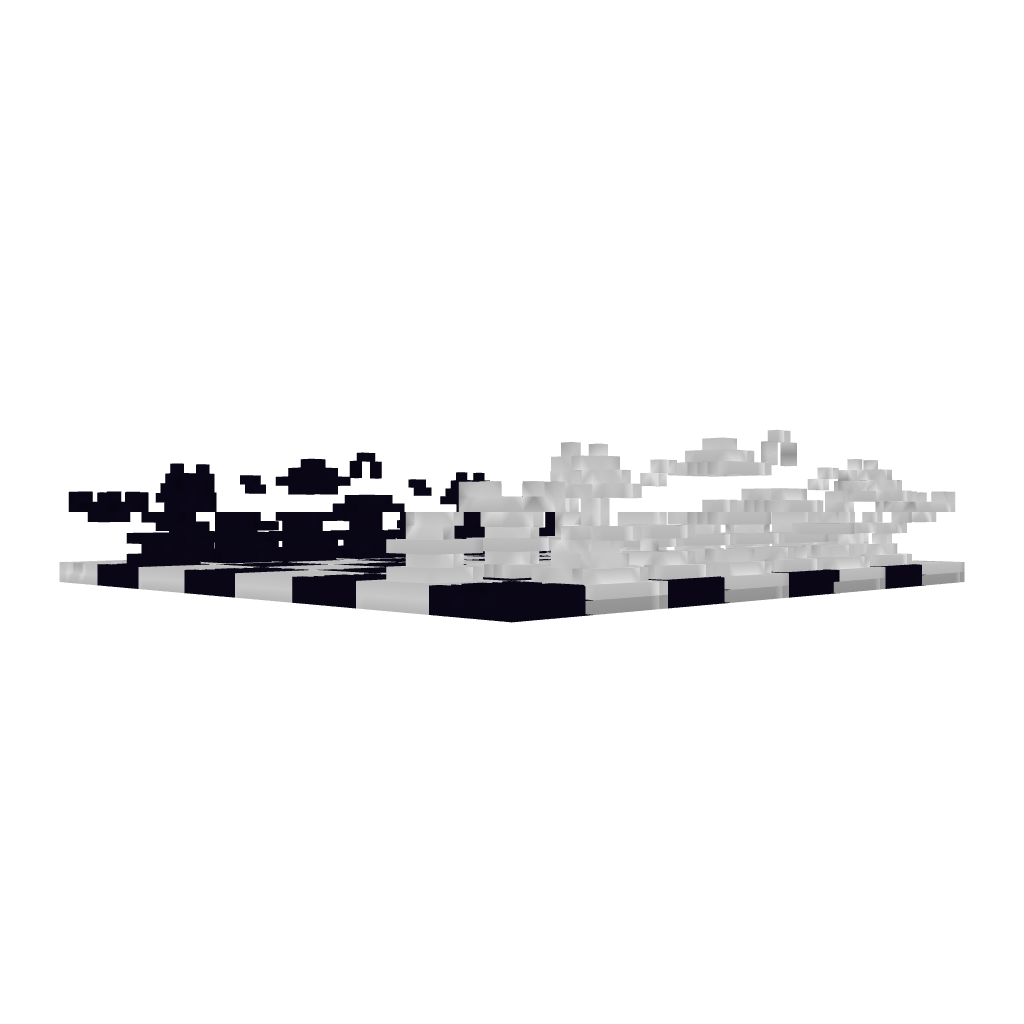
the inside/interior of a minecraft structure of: chessboard